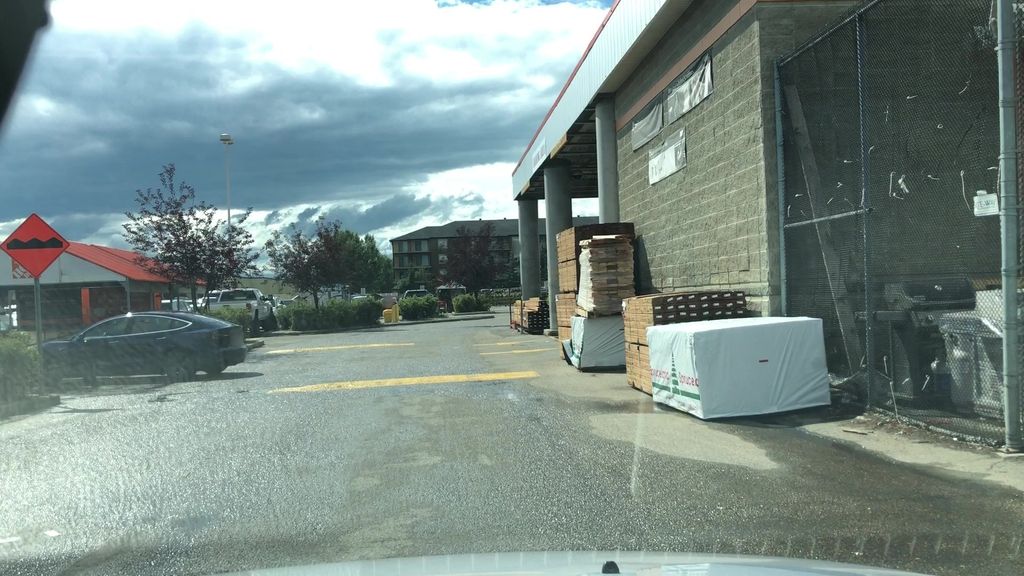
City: edmonton